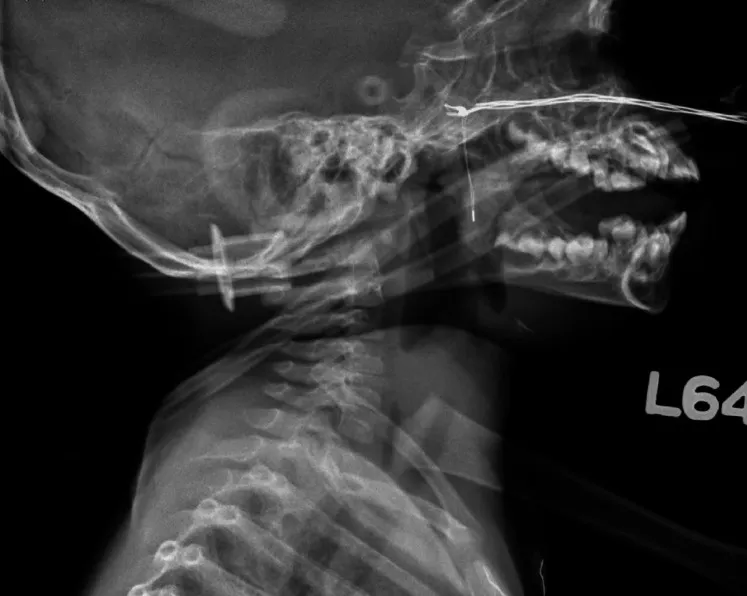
Lateral radiograph showing initial subglottic stenosis and diffuse tracheal narrowing.
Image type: radiology (x_ray)